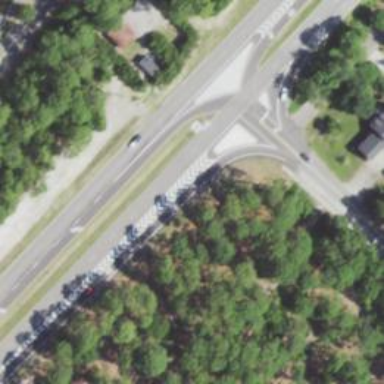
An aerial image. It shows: Trunk link highway.